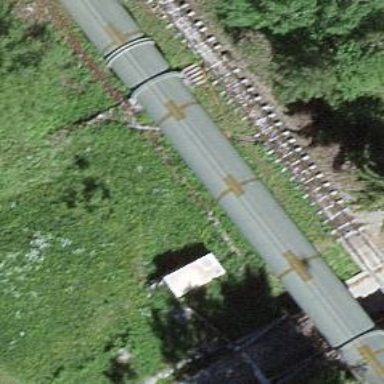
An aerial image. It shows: Aqueduct bridge carrying water pipeline.